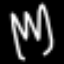
Label: fork